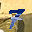
Label: 7